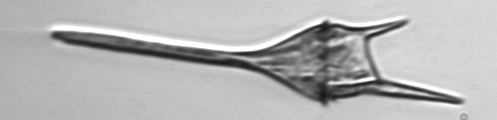
Label: Tripos_lineatus